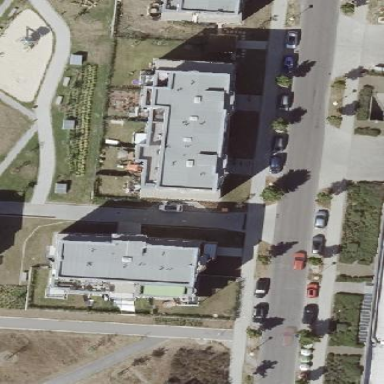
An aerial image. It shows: Apartment building with flat roof.